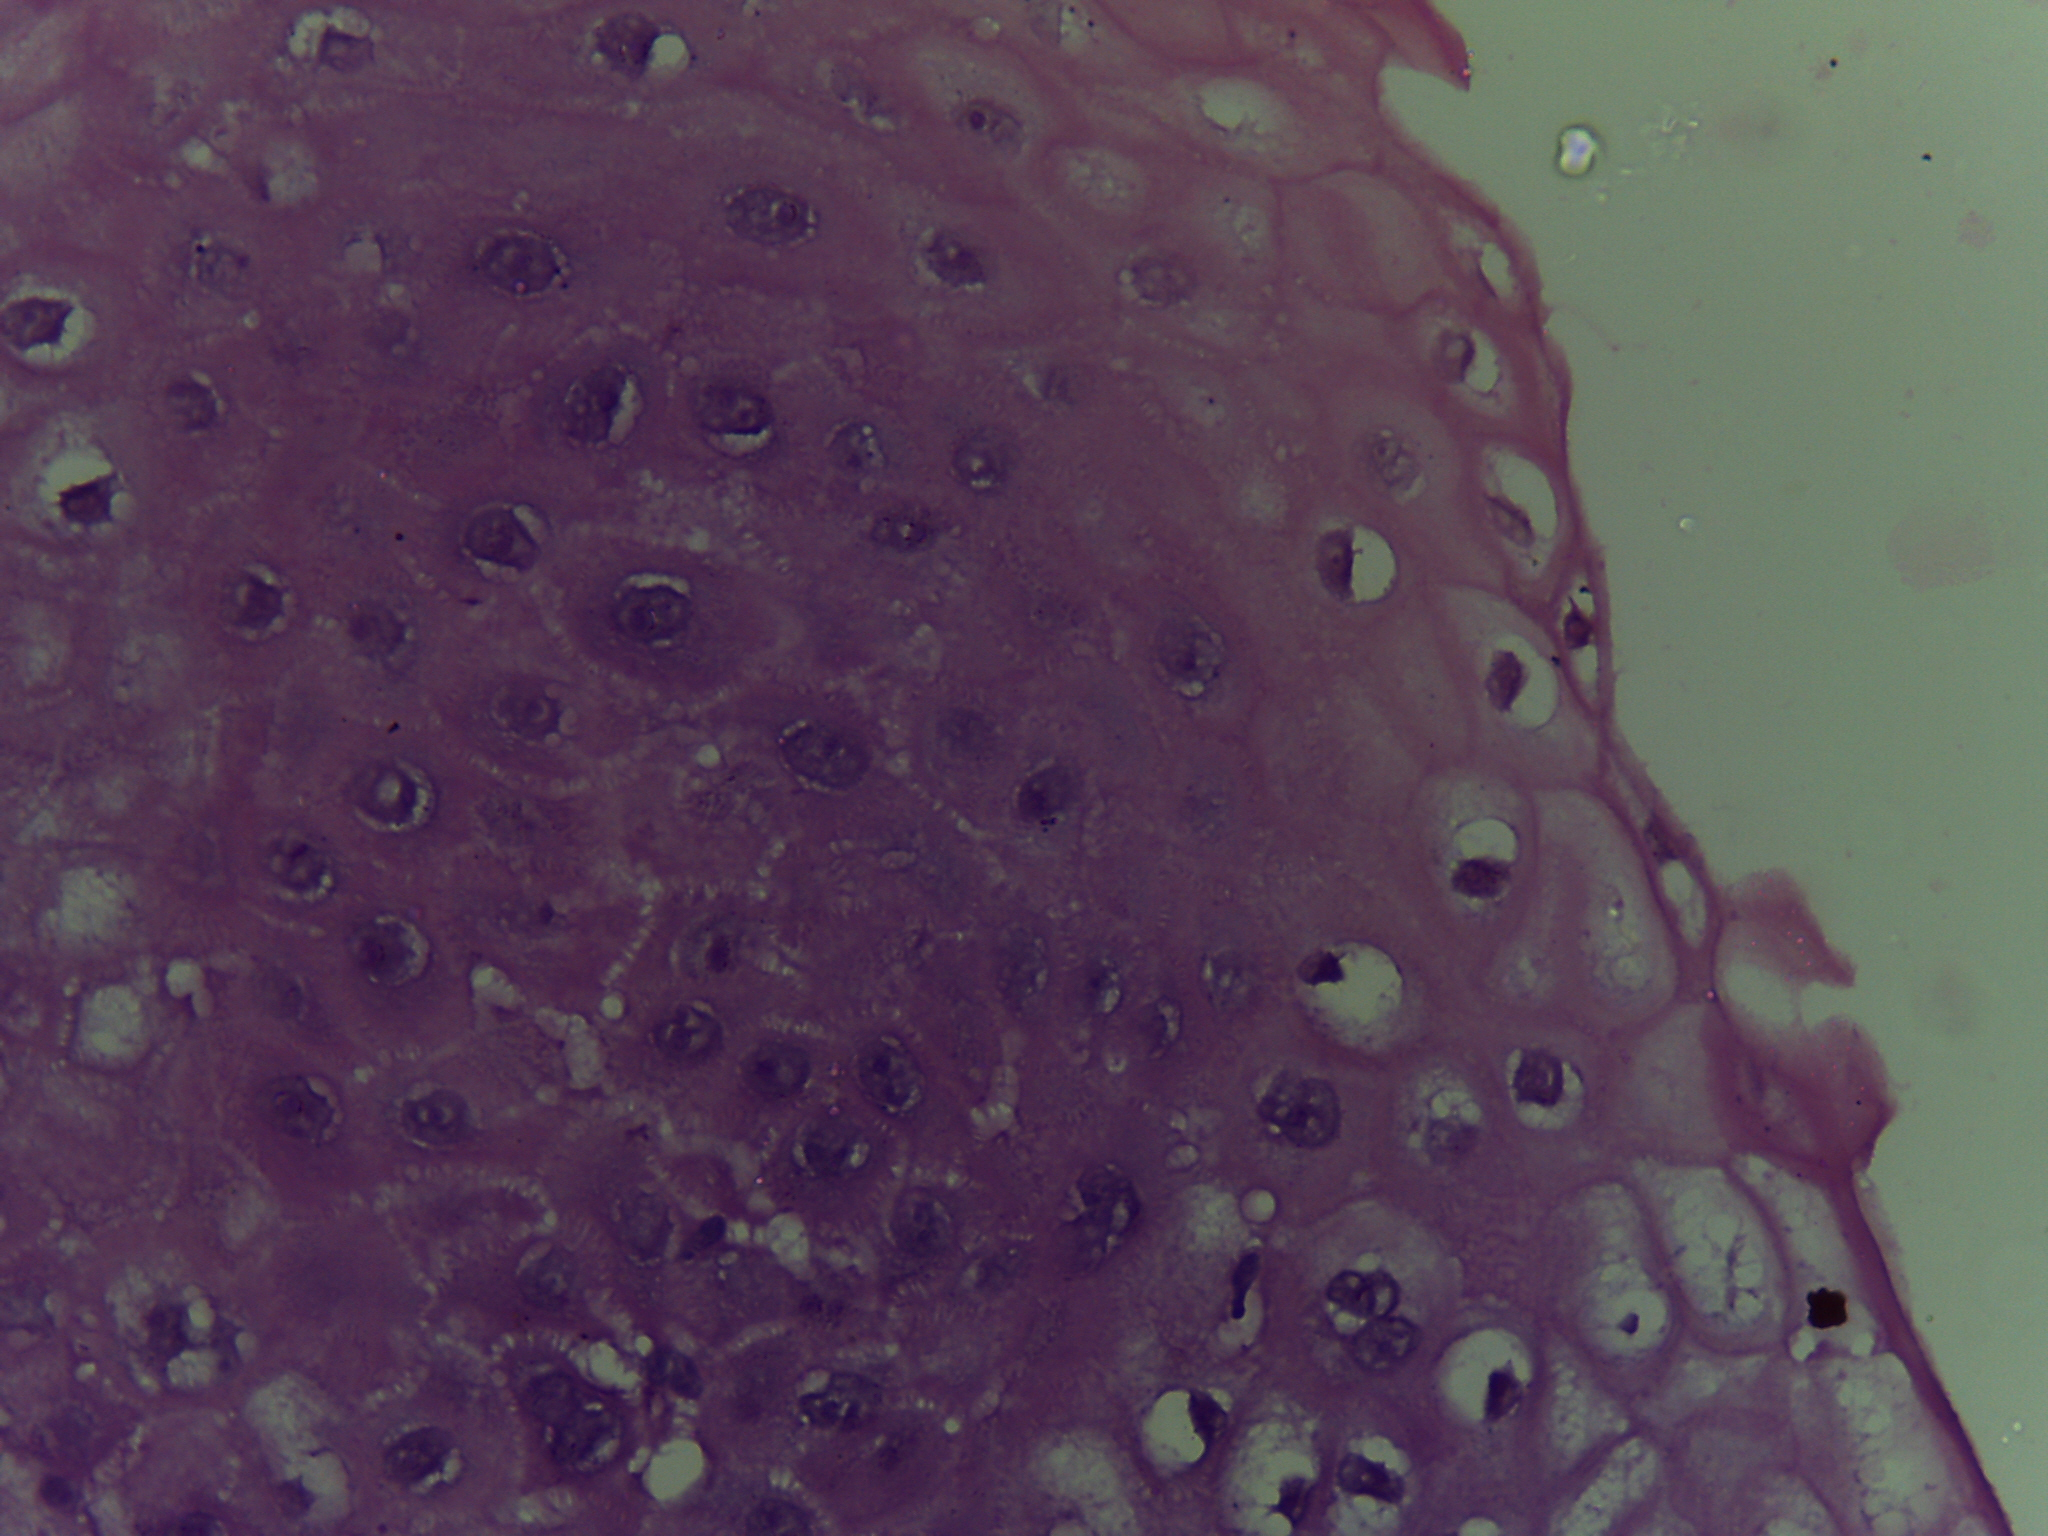
Diagnosis: OSCC